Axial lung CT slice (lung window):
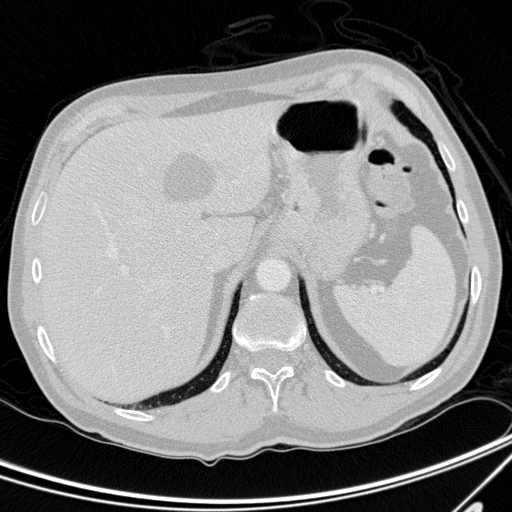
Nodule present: no